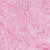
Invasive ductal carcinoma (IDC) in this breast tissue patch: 0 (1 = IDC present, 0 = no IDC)